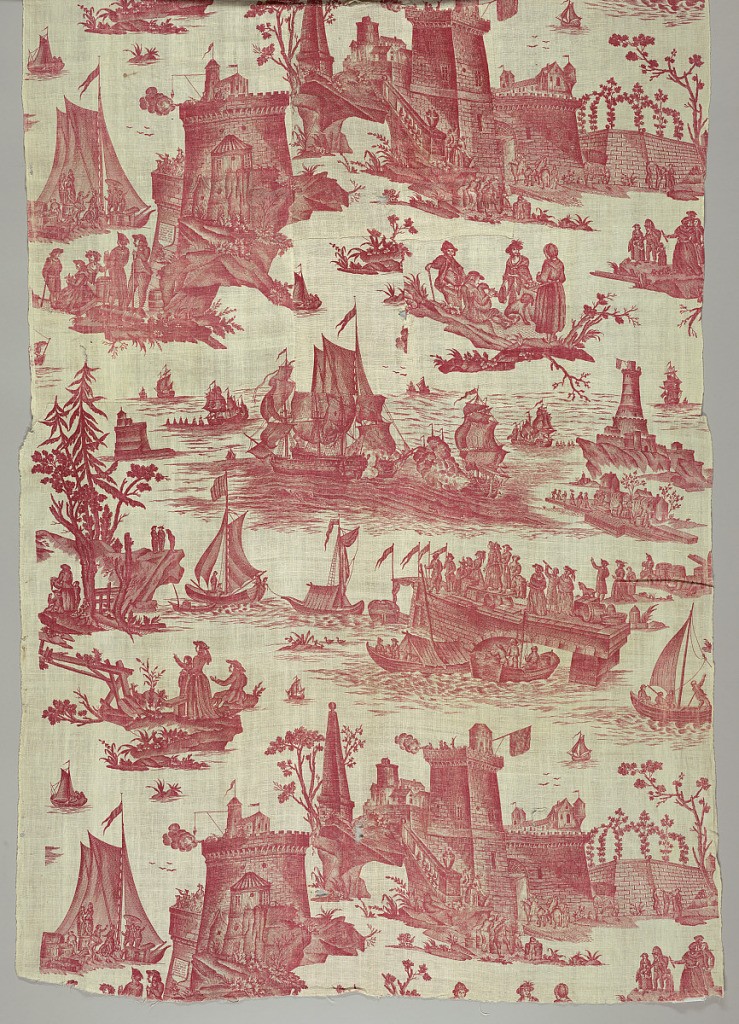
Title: La Motte-Piquet sauve un convoi
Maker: Petitpierre et Cie, Nantes, France, 1770–1848
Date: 1782
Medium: cotton Technique: printed by engraved copper plate on plain weave
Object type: Textile
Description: Principal scene is a battle at sea with ships firing at each other and other scenes are people on jetties, fortifications and scenes associated with ports. The building with the square tower is the chateau de Bouffay, a fortification in Nantes. In red on white.